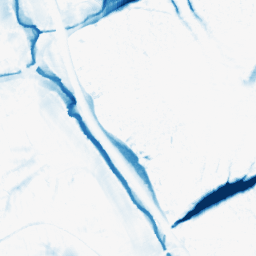
Category: morphological
Decomposition family: morphological_ellipse
Decomposition parameters: operation: closing
width: 30
height: 30
Upsampling method: quartic
Upsampling parameters: scale: 2
Upsampling scale: 2